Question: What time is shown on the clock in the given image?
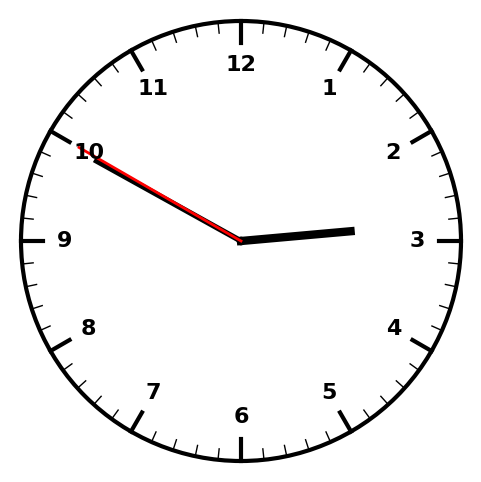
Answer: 02:49:50